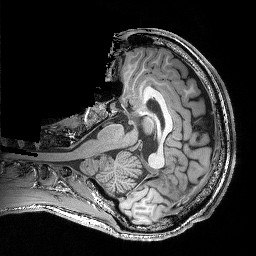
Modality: T1w
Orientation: axial
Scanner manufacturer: siemens
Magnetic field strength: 3 T
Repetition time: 2.25 s
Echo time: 0.00418 s